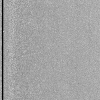
Atmospheric dust classification: dusty